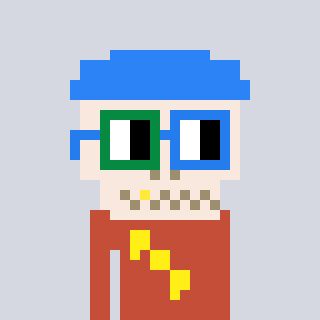
a pixel art character with square green and blue glasses, a skeleton-hat-shaped head and a rust-colored body on a cool background